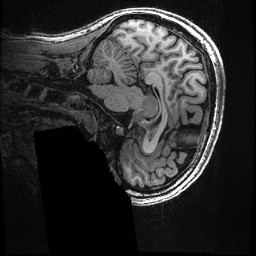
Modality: T1w
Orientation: sagittal
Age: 29
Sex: female
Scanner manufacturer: ge
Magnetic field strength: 3 T
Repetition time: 0.008096 s
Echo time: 0.003548 s